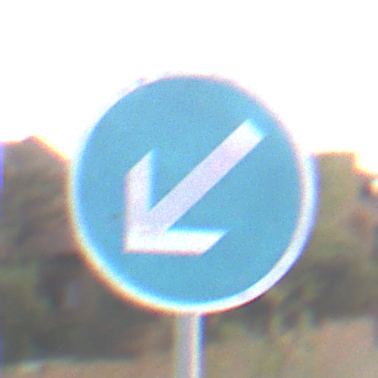
Verkehrszeichen: VorgeschriebeneVorbeifahrtLinks
Umgebung: Outdoor, Suburban
Tageszeit: SunriseSunset
Wetter: Clear
Licht: Natural
Jahreszeit: NotSpecified
Kontrast: LowContrast